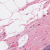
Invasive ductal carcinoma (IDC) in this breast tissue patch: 0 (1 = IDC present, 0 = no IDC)